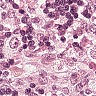
Metastatic tissue present: no